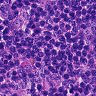
Metastatic tissue present: no